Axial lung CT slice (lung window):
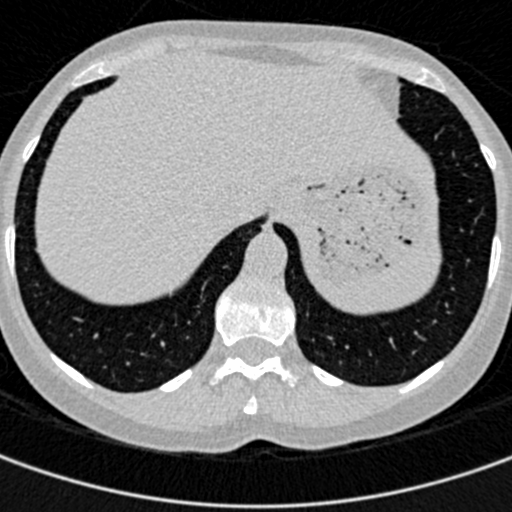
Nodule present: no